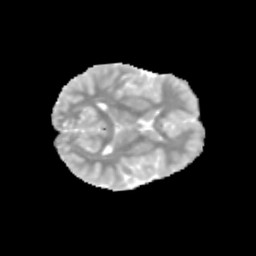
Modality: MD
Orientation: axial
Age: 10
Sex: female
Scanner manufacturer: siemens
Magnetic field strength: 3 T
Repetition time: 3.8 s
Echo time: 0.07 s